Question: I am using <URL>.
I wanted to use the 'CombinedChart' to create a Chart like that:

Is that possible? I tried it out but it doesnt seem to work because
the entries arent working as i expected. You cant say an entry has
value 2 on the x-axis and value 300 on the y-axis. Also i cant create
two different y-axis, one for the bars and one for the lines.
Some curious thing is that MPAndroidChart first adds all x-values
and after that all y-values and you have no possibility to controll
which y-value belongs to which x-value because its just inserting
the y-values in order of their appearing and relates it to the next
x-value.
Is there some way how i can create such a diagram with MPAndroidChart.
I actually dont want to be forced to use Google Charts because of the
required internet connection (but creating that kind of diagram would
work perfectly with Google Charts).
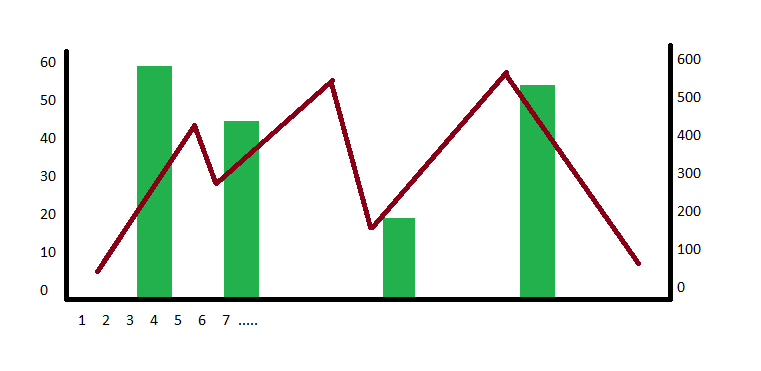
Answer: - - - <URL>-

: v3.0.0+
The example for the 'CombinedChart' has been extended, now allowing stacked bars and grouped bars together with other chart types.
The essence of setting data for a 'CombinedChart' is the 'CombinedData' class. It can be populated with various other data, such as 'LineData', 'BarData' etc:
'''
CombinedData data = new CombinedData();
data.setData(generateLineData()); // set LineData...
data.setData(generateBarData()); // set BarData...
data.setData(generateBubbleData());
data.setData(generateScatterData());
data.setData(generateCandleData());
chart.setData(data);
chart.invalidate();
'''
How to create e.g. LineData can be found in the <URL> documentation.